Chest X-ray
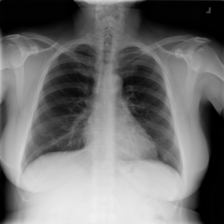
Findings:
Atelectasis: negative
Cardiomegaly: negative
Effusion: negative
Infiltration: negative
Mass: negative
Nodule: negative
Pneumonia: negative
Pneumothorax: negative
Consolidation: negative
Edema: negative
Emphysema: negative
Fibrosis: negative
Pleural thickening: negative
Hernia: negative